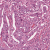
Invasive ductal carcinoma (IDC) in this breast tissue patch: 1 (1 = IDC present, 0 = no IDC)